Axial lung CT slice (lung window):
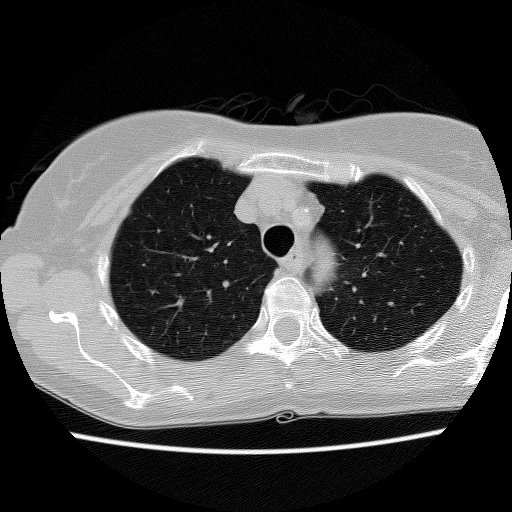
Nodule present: no